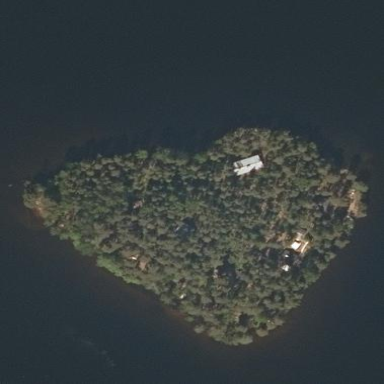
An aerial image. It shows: Islet surrounded by woodland.